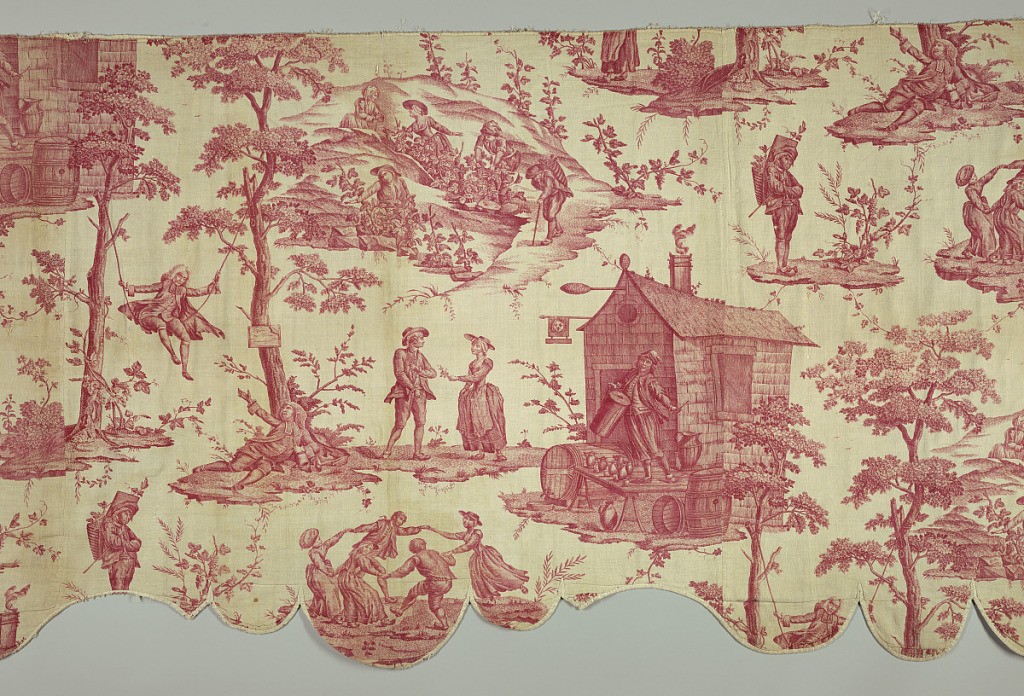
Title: Les Vendages
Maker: Oberkampf & Cie., Jouy-en-Josas, France, 1759–1815
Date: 1770–84
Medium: cotton Technique: printed by engraved plate on plain weave
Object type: Valance
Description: Valance  made of one complete width and three incomplete widths of the pattern.
Design of grape gatherers, dancers, an inn, a bewigged gentleman in a swing and another bewigged gentleman holding a bottle and lying under a tree.